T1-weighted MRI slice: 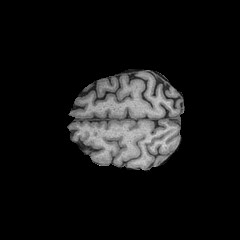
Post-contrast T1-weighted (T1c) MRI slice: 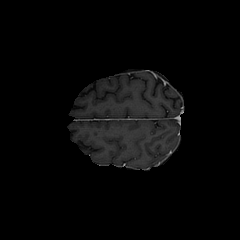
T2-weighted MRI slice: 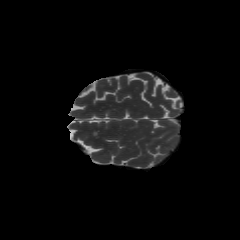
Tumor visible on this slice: no